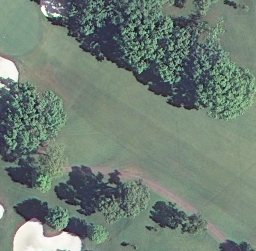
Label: golfcourse